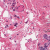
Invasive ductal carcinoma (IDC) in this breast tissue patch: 0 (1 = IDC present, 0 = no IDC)